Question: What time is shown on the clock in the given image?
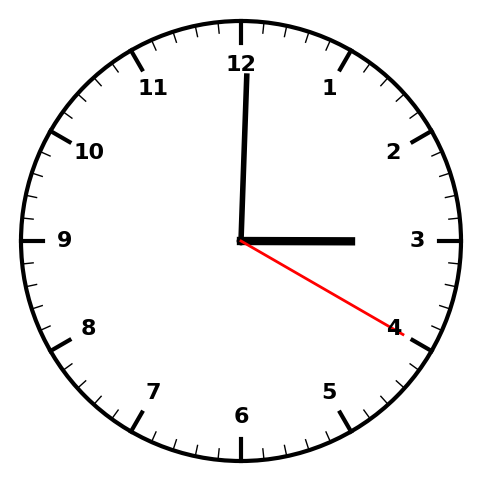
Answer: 03:00:20